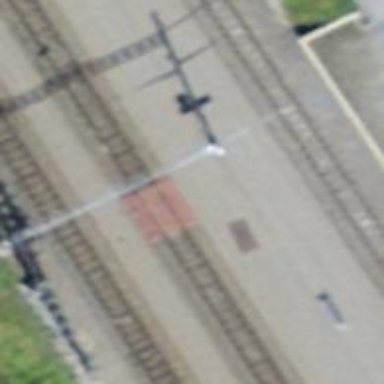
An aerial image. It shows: Kerb barrier.